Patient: sex M, age 63
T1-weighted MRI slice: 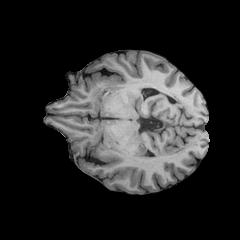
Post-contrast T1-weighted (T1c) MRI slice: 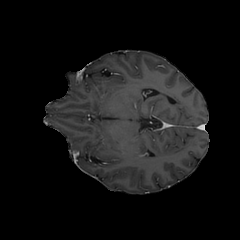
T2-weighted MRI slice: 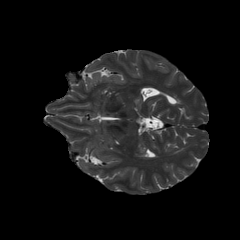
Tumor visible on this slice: no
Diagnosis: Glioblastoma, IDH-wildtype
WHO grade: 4